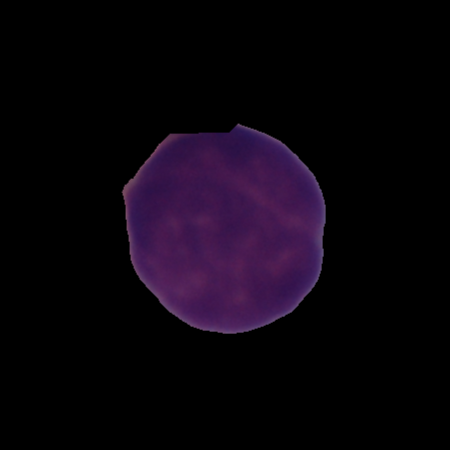
Label: cancer